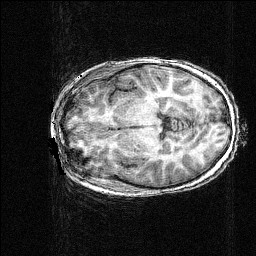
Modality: T1w
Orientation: axial
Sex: female
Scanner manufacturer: siemens
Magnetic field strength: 3 T
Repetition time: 2.3 s
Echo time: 0.00336 s